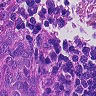
Metastatic tissue present: yes